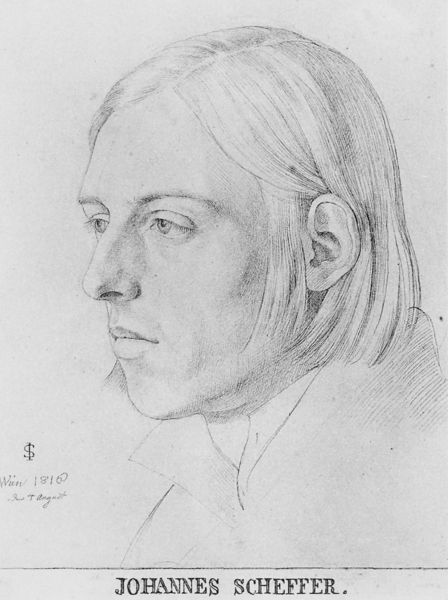
Titel: Bildnis des Johann Evangelist Scheffer von Leonhardshoff
Künstler: Julius Schnorr von Carolsfeld
Institution: Wien, Akademie der bildenden Künste
Schlagwörter: mann, zeichnung, gesicht, portrait, ernst, gefasst, datiert, mine, 1810, mittel langes haar